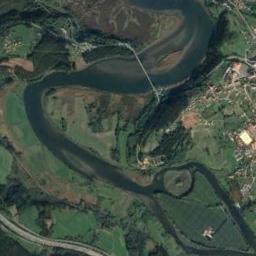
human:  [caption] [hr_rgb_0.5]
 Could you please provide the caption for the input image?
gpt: The deep blue river with a winding bank goes through the flat ground covered with vegetation .

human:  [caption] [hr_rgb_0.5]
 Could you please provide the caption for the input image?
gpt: There are many trees around the river .

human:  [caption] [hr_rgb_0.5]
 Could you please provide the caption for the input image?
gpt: A turquoise blue river curved in the shape of an inverse S, With an island in the river, And green and tan mixed land on both sides of the bank .

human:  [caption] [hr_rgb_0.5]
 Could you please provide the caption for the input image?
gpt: The river goes through bare land and green grass .

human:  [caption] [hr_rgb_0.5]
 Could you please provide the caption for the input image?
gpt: There are many green meadows and some buildings near the river .